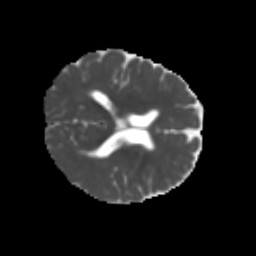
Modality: MD
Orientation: axial
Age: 6
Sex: male
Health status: healthy